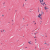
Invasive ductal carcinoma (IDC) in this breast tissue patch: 0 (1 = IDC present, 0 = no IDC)